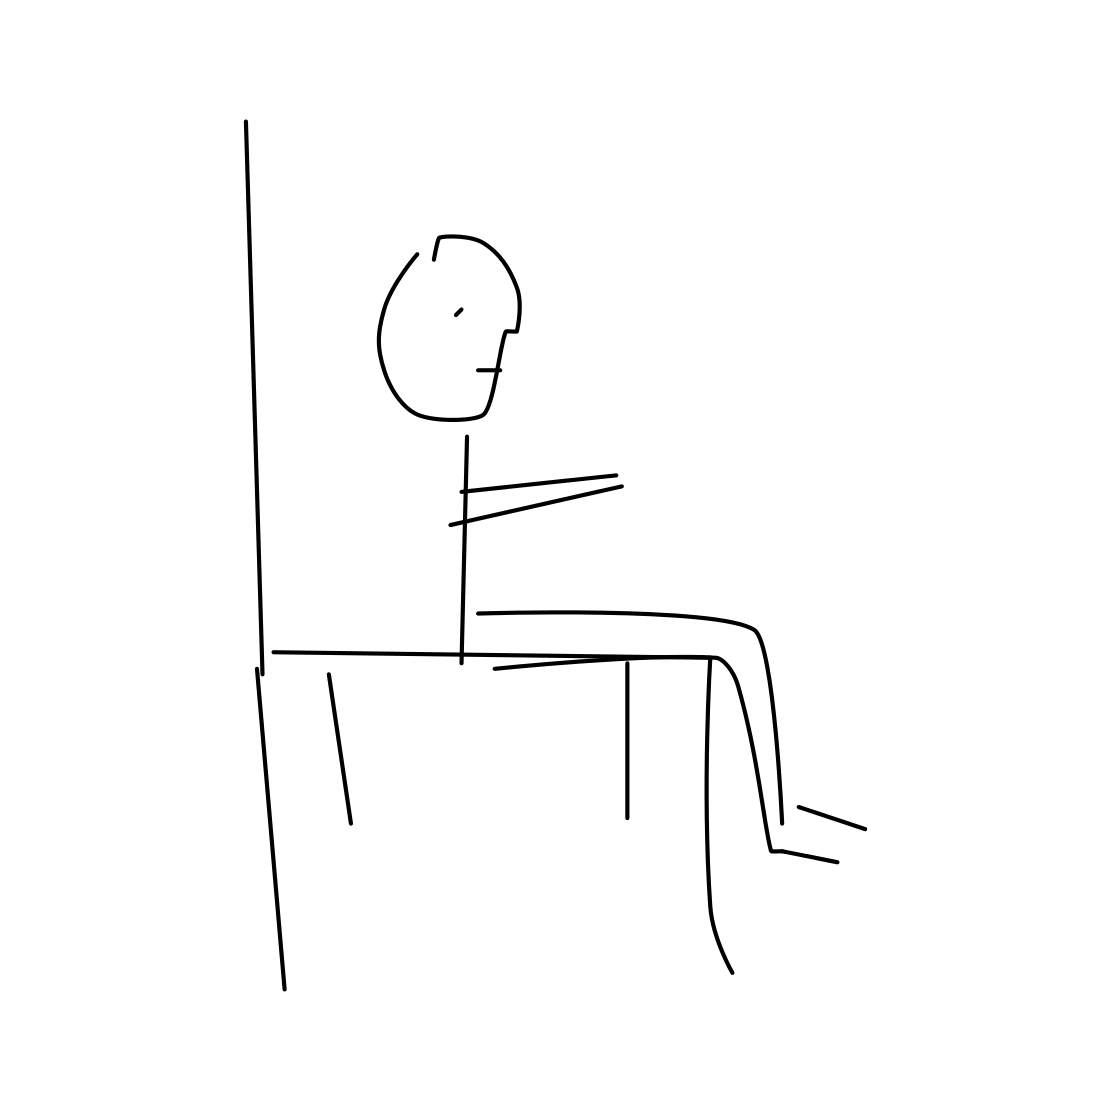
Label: person sitting